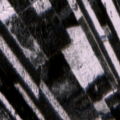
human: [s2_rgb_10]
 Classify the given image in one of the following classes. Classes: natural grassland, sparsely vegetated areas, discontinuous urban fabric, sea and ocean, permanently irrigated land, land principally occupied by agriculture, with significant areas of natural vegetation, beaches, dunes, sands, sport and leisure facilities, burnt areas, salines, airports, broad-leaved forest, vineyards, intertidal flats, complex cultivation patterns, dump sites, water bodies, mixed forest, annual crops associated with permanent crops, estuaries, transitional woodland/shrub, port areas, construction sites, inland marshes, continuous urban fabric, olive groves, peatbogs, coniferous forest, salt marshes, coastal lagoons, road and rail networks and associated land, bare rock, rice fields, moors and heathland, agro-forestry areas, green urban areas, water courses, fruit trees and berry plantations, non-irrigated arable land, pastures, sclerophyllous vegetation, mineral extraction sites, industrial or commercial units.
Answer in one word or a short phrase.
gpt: coniferous forest, mixed forest, transitional woodland/shrub